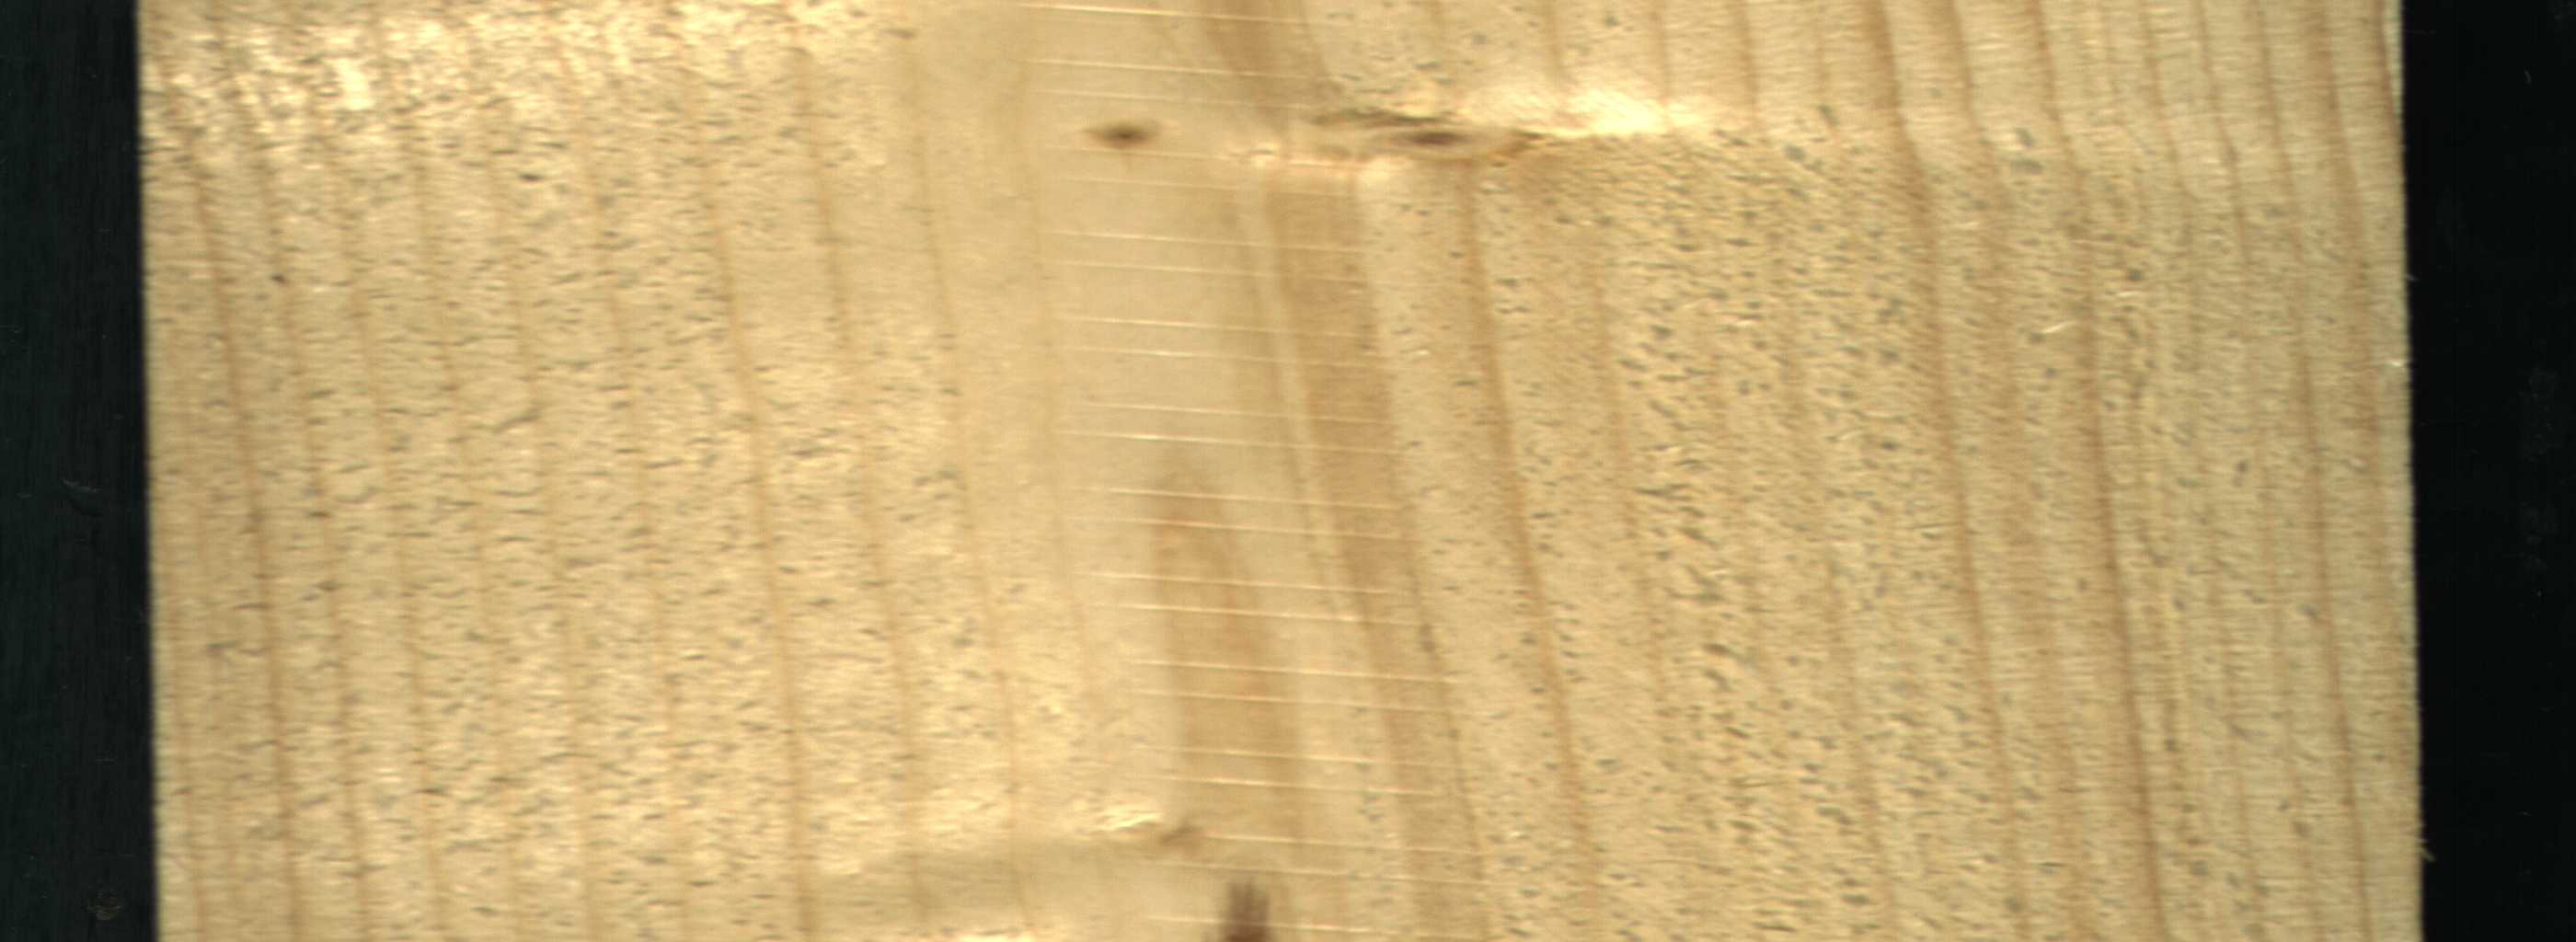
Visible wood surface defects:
Marrow
Live_Knot
Live_Knot